Brain MRI, t1w sequence, axial 2D slice.
Patient: age 45, sex F, weight 75 kg, height 1.65 m
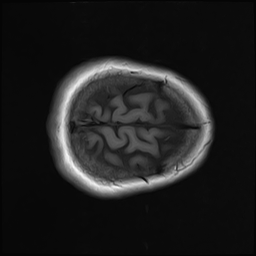